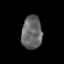
Tissue: prostate
Cell type: T cells
Senescence score: 0.3385
Nuclear area (px): 662
Mean DAPI intensity: 103.172